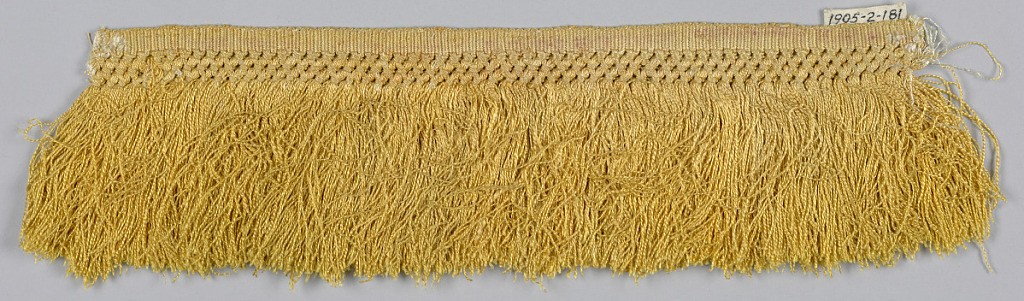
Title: Fringe
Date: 17th century
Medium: silk Technique: plain weave
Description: Yellow fringe with a plain weave heading, band in a trellis pattern above yellow skirt threads.